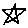
Label: star